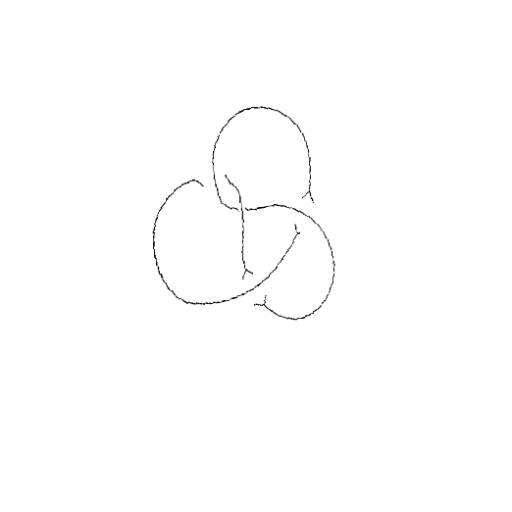
Crossing number: 4